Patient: sex F, age 68
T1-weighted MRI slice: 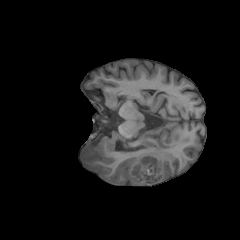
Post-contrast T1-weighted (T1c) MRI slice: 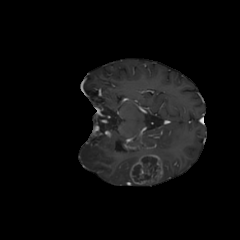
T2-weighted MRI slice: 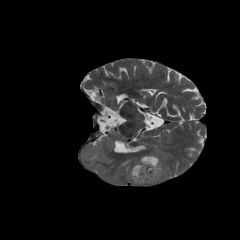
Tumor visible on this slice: yes
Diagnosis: Glioblastoma, IDH-wildtype
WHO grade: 4